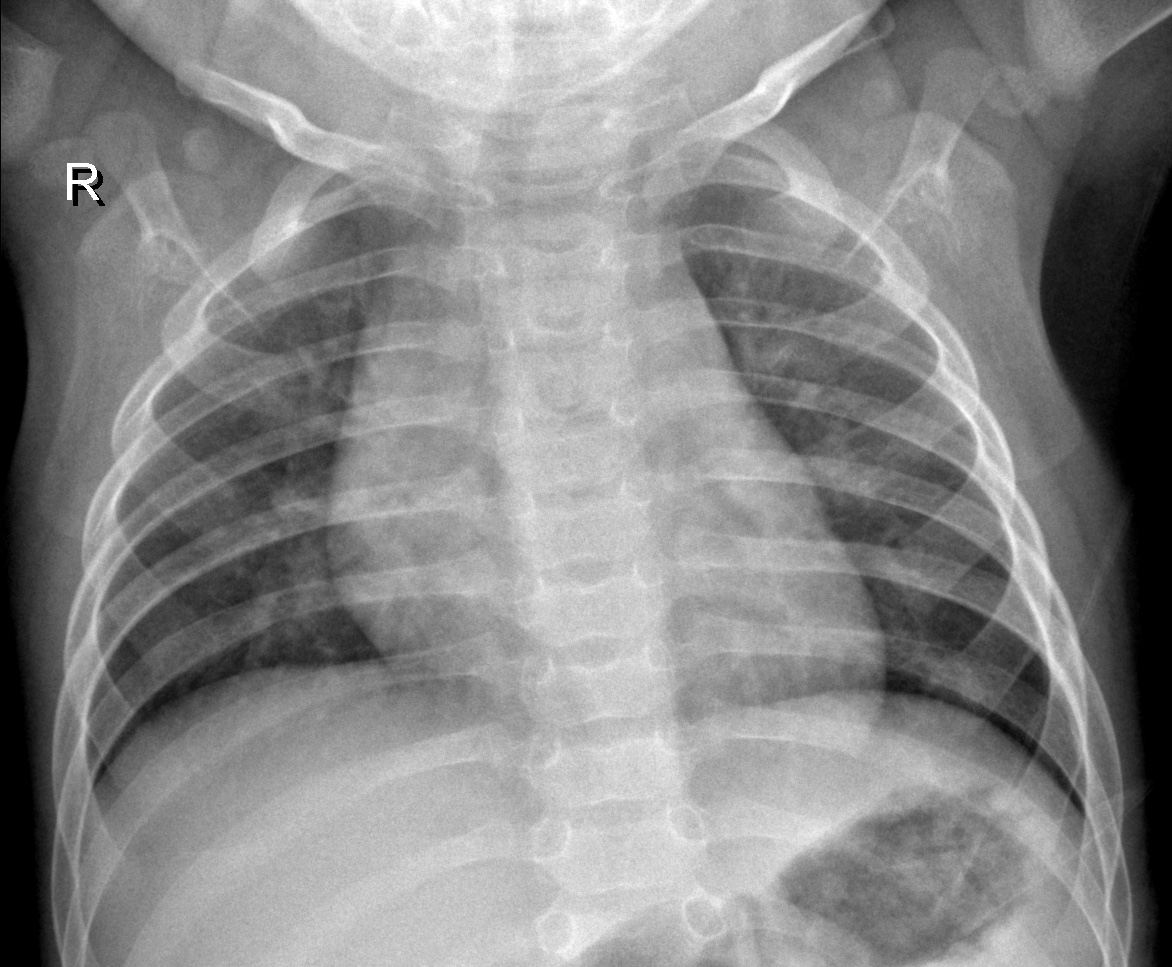
Diagnosis: NORMAL